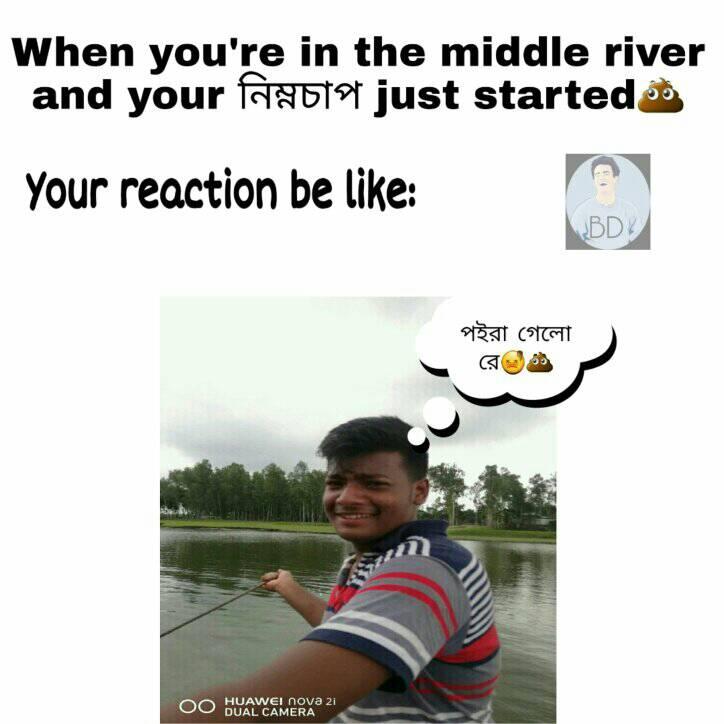
Caption: When you're in the middle river and your নিম্মচাপ just started    Your reaction be like:      পইরা গেলো রে
Label: non-hate